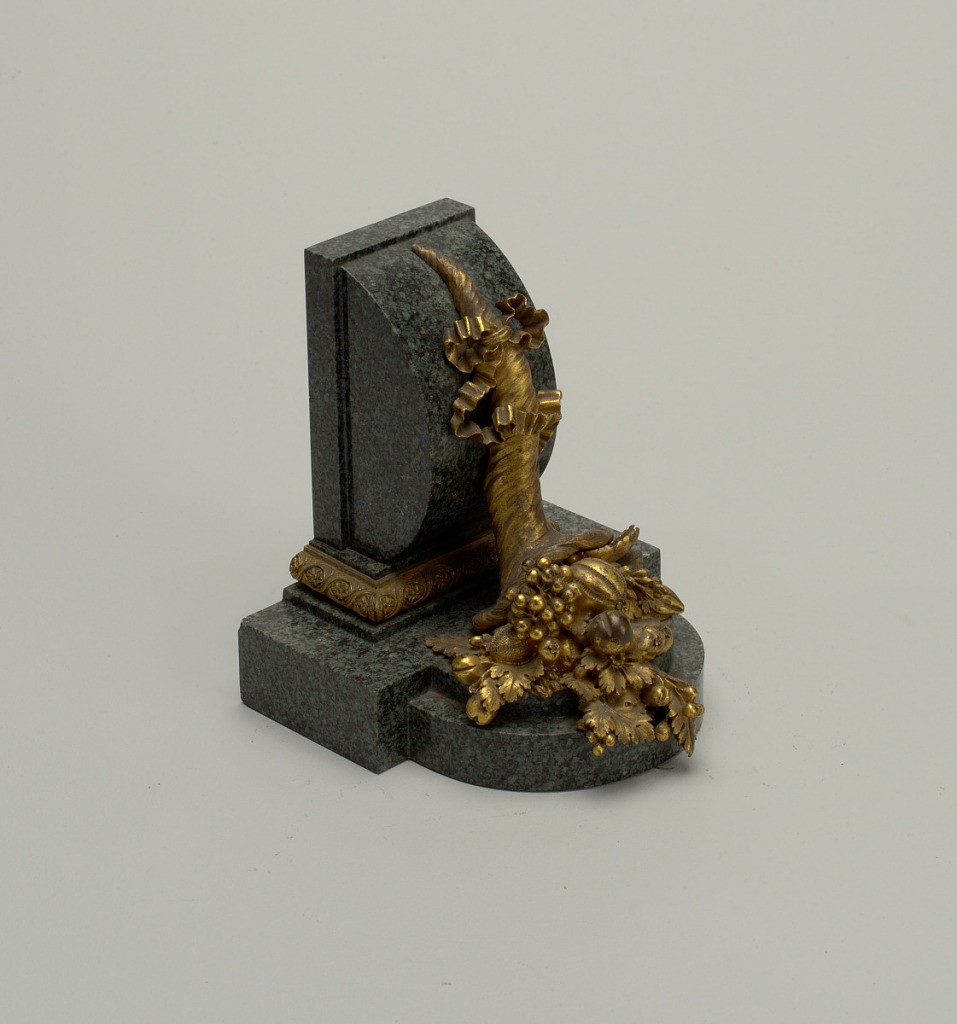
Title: Bookends
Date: ca. 1780
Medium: Gilt bronze, granite
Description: Pair of bookends (a & b). Each architectonic, L-shaped, stepped and curved green/black granite base with applied gilt bronze cornucopia, be-ribboned and spilling forth fruit, foliage and flowers; three-sided, rectangular band of gilt bronze molding just below joint of vertical and horizontal granite elements.